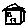
Label: house